Question: I tried Inner join, however i m not able to figure out what is wrong i m doing.
How can I query data from all the 6 tables in the blue box.
The studentprofile table is what is the link between the other 5 tables in the blue region.

I ran this query and this showed me all the data.
'''
select * from users, roles_assigned,studentprofile,schoolwithusers;
'''
Problem I am facing is that I need only filted data for user who are students and school name and student profile
Please Help.
here is my sql code.
'''
--
-- Database: 'onlinemarksheets'
--
-- --------------------------------------------------------
--
-- Table structure for table 'exams'
--
CREATE TABLE 'exams' (
'id' int(11) NOT NULL,
'examtye_id' int(11) DEFAULT NULL,
'schooluser_id' int(11) DEFAULT NULL,
'duration_to' date DEFAULT NULL,
'duration_from' date DEFAULT NULL,
'year' date DEFAULT NULL
) ENGINE=InnoDB DEFAULT CHARSET=utf8;
-- --------------------------------------------------------
--
-- Table structure for table 'examtype'
--
CREATE TABLE 'examtype' (
'id' int(11) NOT NULL,
'type' enum('Mid-Term','Half-yearly','Yearly') DEFAULT NULL
) ENGINE=InnoDB DEFAULT CHARSET=utf8;
--
-- Dumping data for table 'examtype'
--
INSERT INTO 'examtype' ('id', 'type') VALUES
(1, 'Mid-Term'),
(2, 'Half-yearly'),
(3, 'Yearly');
-- --------------------------------------------------------
--
-- Table structure for table 'marks'
--
CREATE TABLE 'marks' (
'id' int(11) NOT NULL,
'exam_id' int(11) DEFAULT NULL,
'name' varchar(45) DEFAULT NULL,
'marks_obtained' int(11) DEFAULT NULL,
'marks_total' int(11) DEFAULT NULL
) ENGINE=InnoDB DEFAULT CHARSET=utf8;
-- --------------------------------------------------------
--
-- Table structure for table 'roles'
--
CREATE TABLE 'roles' (
'id' int(11) NOT NULL,
'type' enum('Admin','Teacher','Student') DEFAULT NULL
) ENGINE=InnoDB DEFAULT CHARSET=utf8;
--
-- Dumping data for table 'roles'
--
INSERT INTO 'roles' ('id', 'type') VALUES
(1, 'Admin'),
(2, 'Teacher'),
(3, 'Student');
-- --------------------------------------------------------
--
-- Table structure for table 'roles_assigned'
--
CREATE TABLE 'roles_assigned' (
'id' int(11) NOT NULL,
'role_id' int(11) DEFAULT NULL,
'user_id' int(11) DEFAULT NULL
) ENGINE=InnoDB DEFAULT CHARSET=utf8;
--
-- Dumping data for table 'roles_assigned'
--
INSERT INTO 'roles_assigned' ('id', 'role_id', 'user_id') VALUES
(1, 1, 1),
(2, 2, 2),
(3, 3, 3),
(4, 3, 4),
(5, 3, 5),
(6, 3, 6),
(7, 1, 1),
(8, 2, 2),
(9, 3, 3),
(10, 3, 4),
(11, 3, 5),
(12, 3, 6);
-- --------------------------------------------------------
--
-- Table structure for table 'schools'
--
CREATE TABLE 'schools' (
'id' int(11) NOT NULL,
'schoolname' varchar(45) DEFAULT NULL,
'school_email' varchar(45) DEFAULT NULL,
'school_phone' varchar(45) DEFAULT NULL
) ENGINE=InnoDB DEFAULT CHARSET=utf8;
--
-- Dumping data for table 'schools'
--
INSERT INTO 'schools' ('id', 'schoolname', 'school_email', 'school_phone') VALUES
(1, 'D.A.V Public school', 'info@davschool.com', '789456123'),
(2, 'saraswati Public school', 'info@saraswatischool.com', '<PHONE>'),
(3, 'S.G.R.R Public School', 'Info@sgrr.com', '<PHONE>'),
(4, 'Sun Valley Public', 'info@sunvalley.com', '<PHONE>'),
(5, 'Marshal Public school', 'info@marshalschool.com', '<PHONE>');
-- --------------------------------------------------------
--
-- Table structure for table 'schoolwithusers'
--
CREATE TABLE 'schoolwithusers' (
'id' int(11) NOT NULL,
'school_id' int(11) DEFAULT NULL,
'studentprofile_id' int(11) DEFAULT NULL
) ENGINE=InnoDB DEFAULT CHARSET=utf8;
--
-- Dumping data for table 'schoolwithusers'
--
INSERT INTO 'schoolwithusers' ('id', 'school_id', 'studentprofile_id') VALUES
(1, 1, 3),
(2, 3, 4);
-- --------------------------------------------------------
--
-- Table structure for table 'studentprofile'
--
CREATE TABLE 'studentprofile' (
'id' int(11) NOT NULL,
'user_id_fk' int(11) DEFAULT NULL,
'rollno' int(11) DEFAULT NULL,
'dob' date DEFAULT NULL,
'attendence' int(11) DEFAULT NULL,
'class' int(11) DEFAULT NULL,
'section' enum('A','B') DEFAULT NULL
) ENGINE=InnoDB DEFAULT CHARSET=utf8;
--
-- Dumping data for table 'studentprofile'
--
INSERT INTO 'studentprofile' ('id', 'user_id_fk', 'rollno', 'dob', 'attendence', 'class', 'section') VALUES
(1, 3, 22, '2022-01-21', 60, 1, 'A'),
(2, 4, 21, '2012-01-04', 45, 1, 'A'),
(3, 4, 1, '2012-01-04', 100, 3, 'B'),
(4, 5, 30, '2007-04-26', 45, 3, 'B'),
(5, 6, 2, '2022-01-19', 50, 6, 'B');
-- --------------------------------------------------------
--
-- Table structure for table 'users'
--
CREATE TABLE 'users' (
'id' int(11) NOT NULL,
'fname' varchar(45) DEFAULT NULL,
'lname' varchar(45) DEFAULT NULL,
'email' varchar(45) DEFAULT NULL,
'password' varchar(45) DEFAULT NULL
) ENGINE=InnoDB DEFAULT CHARSET=utf8;
--
-- Dumping data for table 'users'
--
INSERT INTO 'users' ('id', 'fname', 'lname', 'email', 'password') VALUES
(1, 'Shashank', 'Naithani', 'shashank8036@gmail.com', 'lol123'),
(2, 'Kuldeep', 'Negi', 'negikuldeep@gmail.com', 'lop123'),
(3, 'Arpit', 'Thakut', 'Aptha@gmail.com', 'arp123'),
(4, 'Ankit', 'Barthwal', 'ankitbarth@gmail.com', 'ankit123'),
(5, 'Mukesh', 'Thakur', 'sasdb@gmail.com', 'sha123'),
(6, 'Arjun', 'Negi', 'sasdb@gmail.com', 'sha123');
--
-- Indexes for dumped tables
--
--
-- Indexes for table 'exams'
--
ALTER TABLE 'exams'
ADD PRIMARY KEY ('id'),
ADD KEY 'examtye_id' ('examtye_id') USING BTREE,
ADD KEY 'schooluser_id' ('schooluser_id');
--
-- Indexes for table 'examtype'
--
ALTER TABLE 'examtype'
ADD PRIMARY KEY ('id');
--
-- Indexes for table 'marks'
--
ALTER TABLE 'marks'
ADD PRIMARY KEY ('id'),
ADD KEY 'exam_id' ('exam_id');
--
-- Indexes for table 'roles'
--
ALTER TABLE 'roles'
ADD PRIMARY KEY ('id');
--
-- Indexes for table 'roles_assigned'
--
ALTER TABLE 'roles_assigned'
ADD PRIMARY KEY ('id'),
ADD KEY 'role_id' ('role_id') USING BTREE,
ADD KEY 'user_id' ('user_id') USING BTREE;
--
-- Indexes for table 'schools'
--
ALTER TABLE 'schools'
ADD PRIMARY KEY ('id');
--
-- Indexes for table 'schoolwithusers'
--
ALTER TABLE 'schoolwithusers'
ADD PRIMARY KEY ('id'),
ADD KEY 'school_id' ('school_id') USING BTREE,
ADD KEY 'studentprofile_id' ('studentprofile_id');
--
-- Indexes for table 'studentprofile'
--
ALTER TABLE 'studentprofile'
ADD PRIMARY KEY ('id'),
ADD KEY 'user_id_idx' ('user_id_fk');
--
-- Indexes for table 'users'
--
ALTER TABLE 'users'
ADD PRIMARY KEY ('id');
--
-- AUTO_INCREMENT for dumped tables
--
--
-- AUTO_INCREMENT for table 'exams'
--
ALTER TABLE 'exams'
MODIFY 'id' int(11) NOT NULL AUTO_INCREMENT;
--
-- AUTO_INCREMENT for table 'examtype'
--
ALTER TABLE 'examtype'
MODIFY 'id' int(11) NOT NULL AUTO_INCREMENT, AUTO_INCREMENT=4;
--
-- AUTO_INCREMENT for table 'marks'
--
ALTER TABLE 'marks'
MODIFY 'id' int(11) NOT NULL AUTO_INCREMENT;
--
-- AUTO_INCREMENT for table 'roles'
--
ALTER TABLE 'roles'
MODIFY 'id' int(11) NOT NULL AUTO_INCREMENT, AUTO_INCREMENT=4;
--
-- AUTO_INCREMENT for table 'roles_assigned'
--
ALTER TABLE 'roles_assigned'
MODIFY 'id' int(11) NOT NULL AUTO_INCREMENT, AUTO_INCREMENT=13;
--
-- AUTO_INCREMENT for table 'schools'
--
ALTER TABLE 'schools'
MODIFY 'id' int(11) NOT NULL AUTO_INCREMENT, AUTO_INCREMENT=6;
--
-- AUTO_INCREMENT for table 'schoolwithusers'
--
ALTER TABLE 'schoolwithusers'
MODIFY 'id' int(11) NOT NULL AUTO_INCREMENT, AUTO_INCREMENT=3;
--
-- AUTO_INCREMENT for table 'studentprofile'
--
ALTER TABLE 'studentprofile'
MODIFY 'id' int(11) NOT NULL AUTO_INCREMENT, AUTO_INCREMENT=6;
--
-- AUTO_INCREMENT for table 'users'
--
ALTER TABLE 'users'
MODIFY 'id' int(11) NOT NULL AUTO_INCREMENT, AUTO_INCREMENT=7;
--
-- Constraints for dumped tables
--
--
-- Constraints for table 'exams'
--
ALTER TABLE 'exams'
ADD CONSTRAINT 'examtye_id' FOREIGN KEY ('examtye_id') REFERENCES 'examtype' ('id') ON DELETE NO ACTION ON UPDATE NO ACTION,
ADD CONSTRAINT 'schooluser_id' FOREIGN KEY ('schooluser_id') REFERENCES 'schoolwithusers' ('id') ON DELETE NO ACTION ON UPDATE NO ACTION;
--
-- Constraints for table 'marks'
--
ALTER TABLE 'marks'
ADD CONSTRAINT 'exam_id' FOREIGN KEY ('exam_id') REFERENCES 'exams' ('id') ON DELETE NO ACTION ON UPDATE NO ACTION;
--
-- Constraints for table 'roles_assigned'
--
ALTER TABLE 'roles_assigned'
ADD CONSTRAINT 'role_id' FOREIGN KEY ('role_id') REFERENCES 'roles' ('id') ON DELETE NO ACTION ON UPDATE NO ACTION,
ADD CONSTRAINT 'user_id' FOREIGN KEY ('user_id') REFERENCES 'users' ('id') ON DELETE NO ACTION ON UPDATE NO ACTION;
--
-- Constraints for table 'schoolwithusers'
--
ALTER TABLE 'schoolwithusers'
ADD CONSTRAINT 'school_id' FOREIGN KEY ('school_id') REFERENCES 'schools' ('id') ON DELETE NO ACTION ON UPDATE NO ACTION,
ADD CONSTRAINT 'studentprofile_id' FOREIGN KEY ('studentprofile_id') REFERENCES 'studentprofile' ('id') ON DELETE NO ACTION ON UPDATE NO ACTION;
--
-- Constraints for table 'studentprofile'
--
ALTER TABLE 'studentprofile'
ADD CONSTRAINT 'user_id_fk' FOREIGN KEY ('user_id_fk') REFERENCES 'users' ('id') ON DELETE NO ACTION ON UPDATE NO ACTION;
COMMIT;
'''
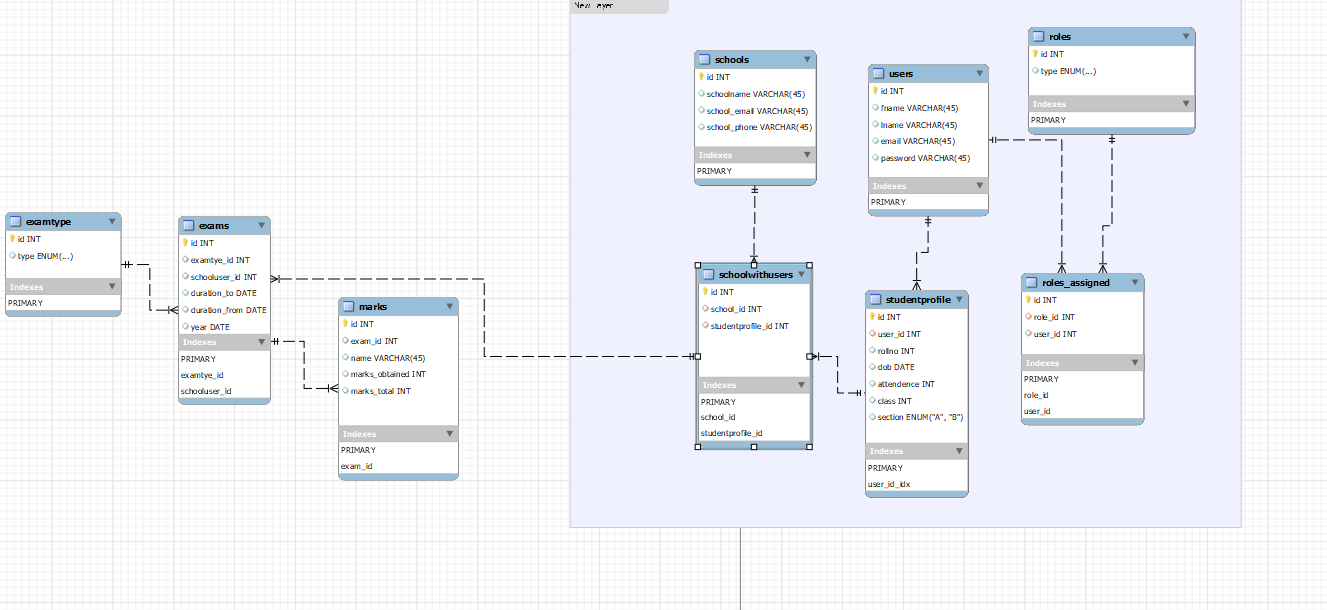
Answer: You have to join each table on the primary key/foreign key. Some of the sample data is not quite correct because you have duplicate combinations of student_id and roles_id values in the roles_assigned table. Be sure to list the column names you need instead of *.
'''
select *
from users
INNER JOIN roles_assigned ON users.id = roles_assigned.user_id
INNER JOIN roles ON roles.id = roles_assigned.role_id
INNER JOIN studentprofile on studentprofile.id = users.id
INNER JOIN schoolwithusers on schoolwithusers.studentprofile_id =
studentprofile.id
INNER JOIN schools ON schools.id = schoolwithusers.school_id
WHERE roles.type = 'Student';
'''